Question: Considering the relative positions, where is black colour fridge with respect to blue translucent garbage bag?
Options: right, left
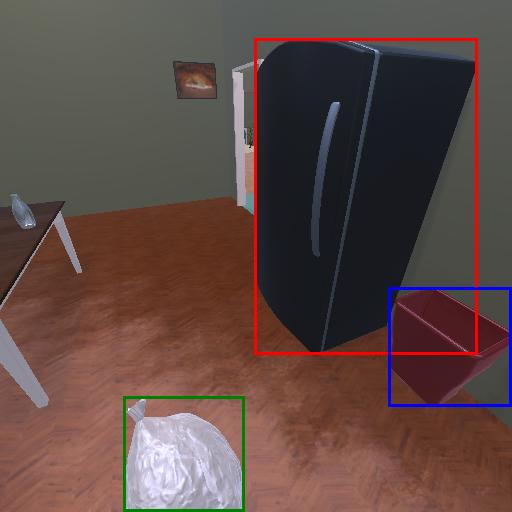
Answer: right